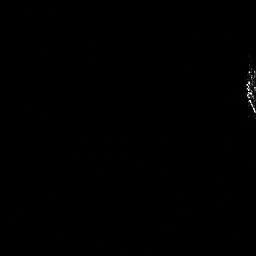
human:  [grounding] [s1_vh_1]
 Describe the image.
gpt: In the satellite image, there is  <ref>1 medium ship </ref> <box>[[94, 23, 99, 45, 0]]</box> located at right.